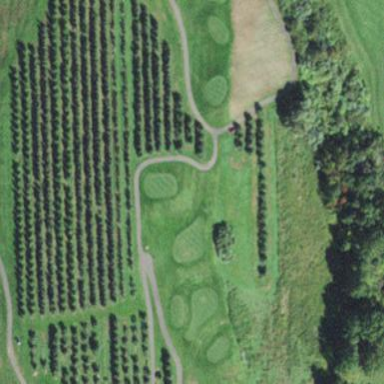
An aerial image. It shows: Orchard.